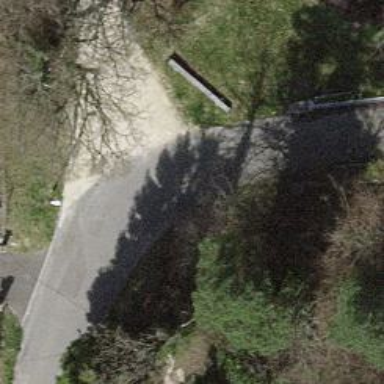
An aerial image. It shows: Swing gate barrier.